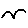
Label: bird